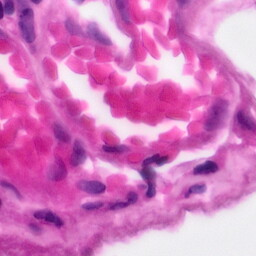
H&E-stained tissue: Pancreatic